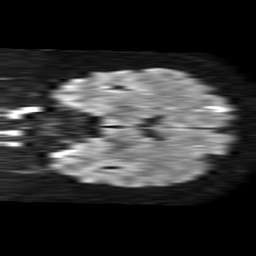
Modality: TRACE
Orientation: coronal
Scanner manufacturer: philips
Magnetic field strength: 1.5 T
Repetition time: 4.6 s
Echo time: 0.08631 s